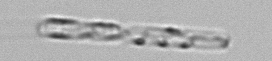
Label: Dactyliosolen_fragilissimus